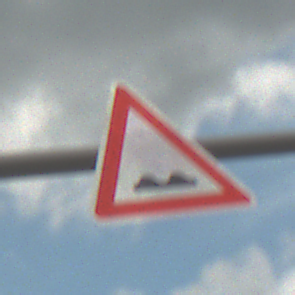
Verkehrszeichen: UnebeneFahrbahn
Umgebung: Outdoor, Suburban
Tageszeit: MorningAfternoon
Wetter: PartlyCloudy
Licht: Natural
Jahreszeit: NotSpecified
Kontrast: LowContrast